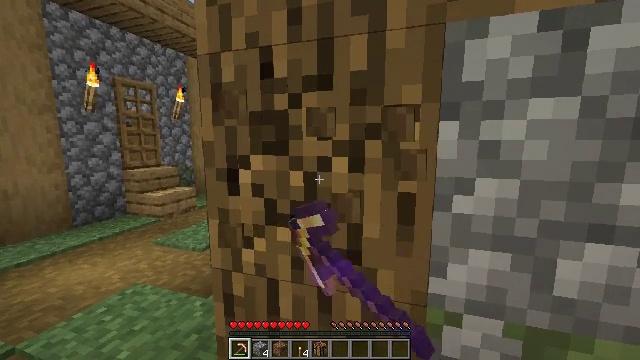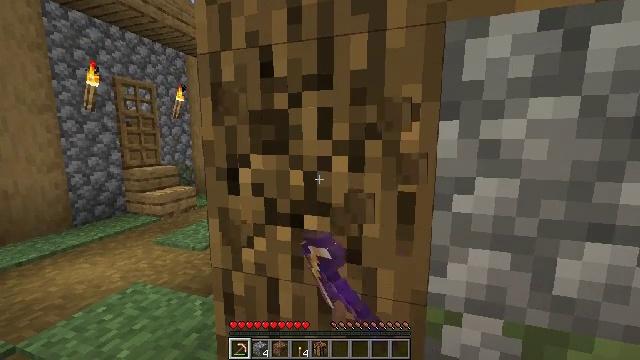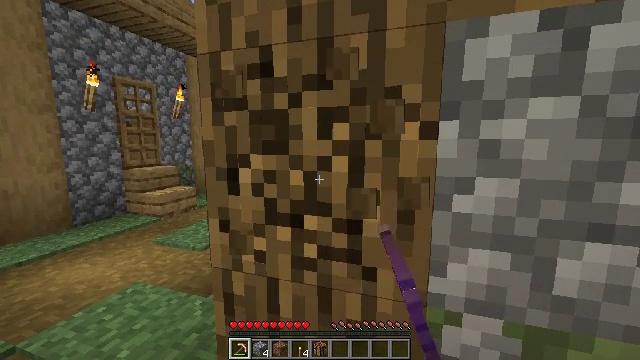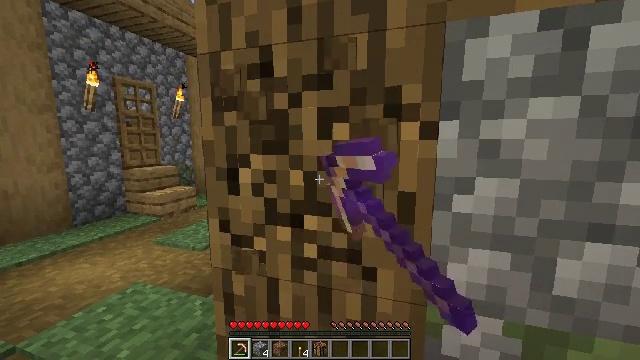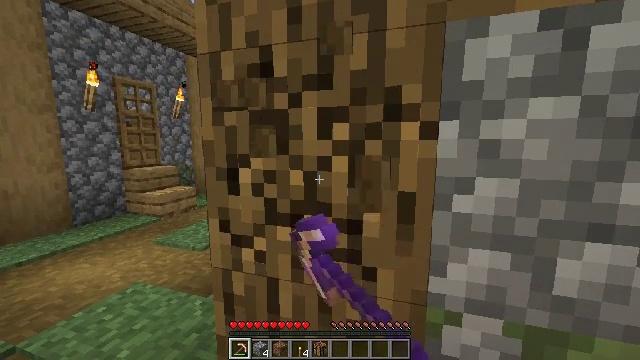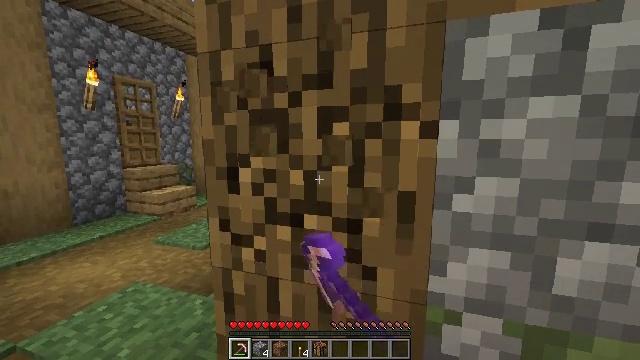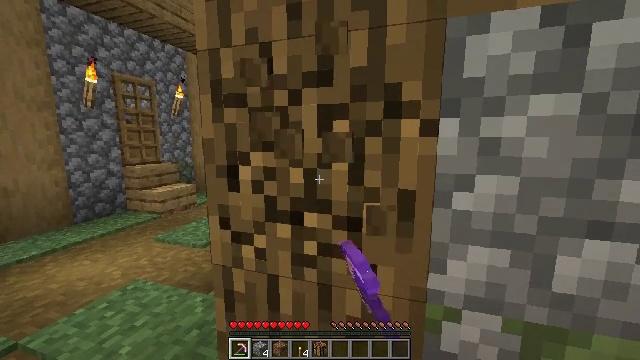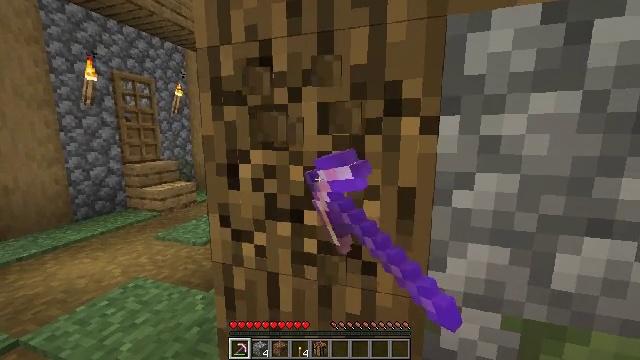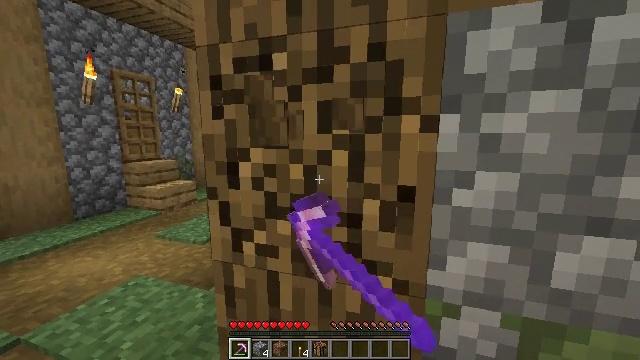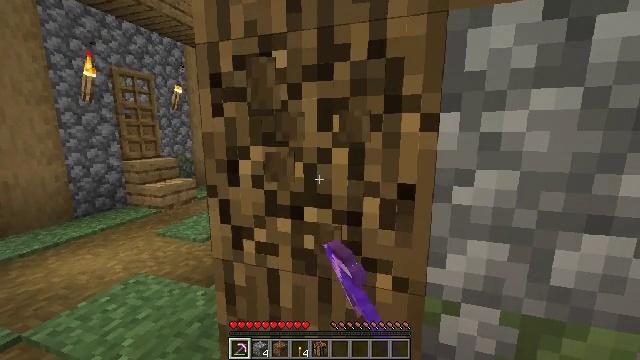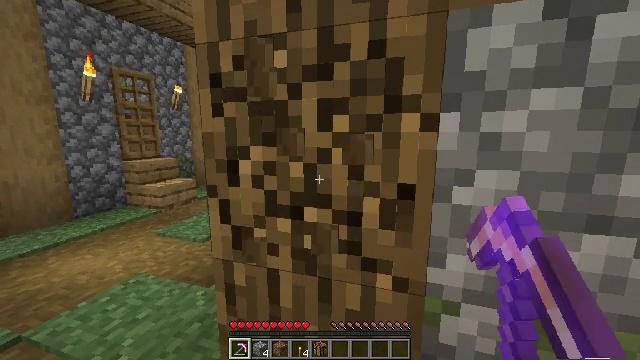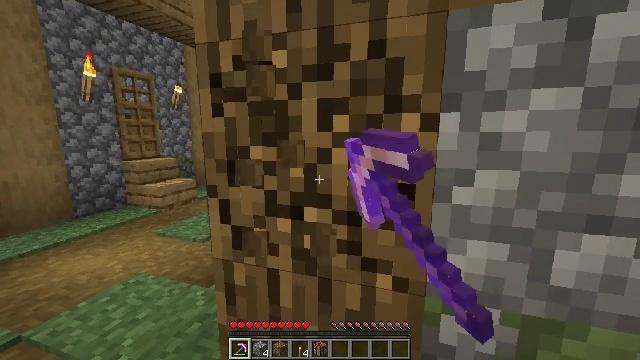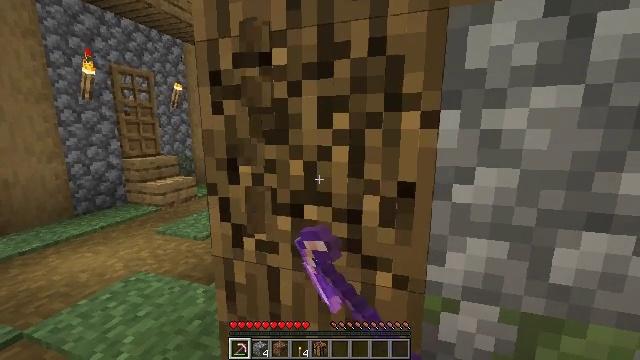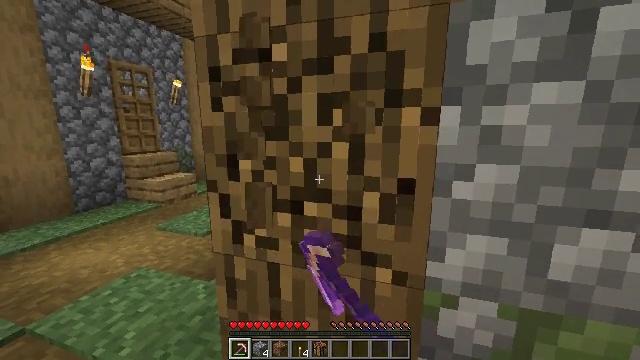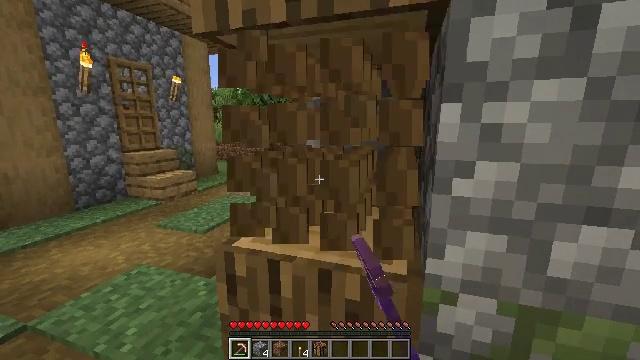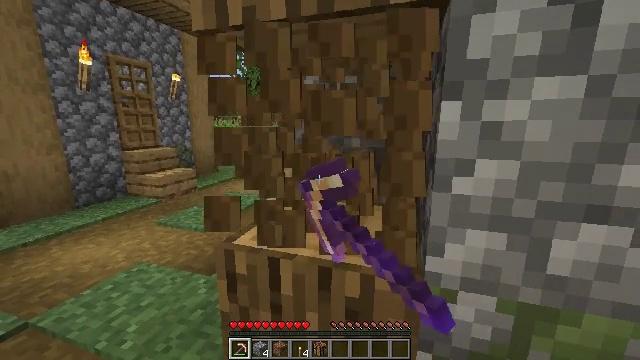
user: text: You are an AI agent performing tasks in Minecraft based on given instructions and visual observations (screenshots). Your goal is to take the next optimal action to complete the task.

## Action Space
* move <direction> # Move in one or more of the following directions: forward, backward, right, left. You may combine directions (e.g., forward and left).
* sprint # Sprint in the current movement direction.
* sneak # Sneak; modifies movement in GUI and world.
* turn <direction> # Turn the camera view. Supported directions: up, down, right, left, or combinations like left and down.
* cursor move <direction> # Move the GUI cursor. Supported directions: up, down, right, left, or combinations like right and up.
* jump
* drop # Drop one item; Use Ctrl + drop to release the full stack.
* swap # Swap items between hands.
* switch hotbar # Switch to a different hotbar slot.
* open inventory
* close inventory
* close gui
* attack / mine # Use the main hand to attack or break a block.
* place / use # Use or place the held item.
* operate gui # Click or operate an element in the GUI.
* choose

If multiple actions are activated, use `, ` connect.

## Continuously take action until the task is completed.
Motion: motion action
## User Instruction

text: Mine the oak log.
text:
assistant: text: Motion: attack / mine
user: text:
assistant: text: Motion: attack / mine
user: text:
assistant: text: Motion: attack / mine
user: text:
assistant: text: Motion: attack / mine
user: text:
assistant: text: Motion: attack / mine
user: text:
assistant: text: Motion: attack / mine
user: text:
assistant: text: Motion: attack / mine
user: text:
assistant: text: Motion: attack / mine
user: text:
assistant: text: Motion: attack / mine
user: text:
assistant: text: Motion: attack / mine
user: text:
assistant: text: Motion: attack / mine
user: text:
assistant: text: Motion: attack / mine
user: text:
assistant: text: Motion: attack / mine
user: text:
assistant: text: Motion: attack / mine
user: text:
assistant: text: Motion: attack / mine
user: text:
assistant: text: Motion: attack / mine
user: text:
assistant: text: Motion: attack / mine
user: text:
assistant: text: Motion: attack / mine
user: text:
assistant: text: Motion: attack / mine
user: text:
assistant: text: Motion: attack / mine